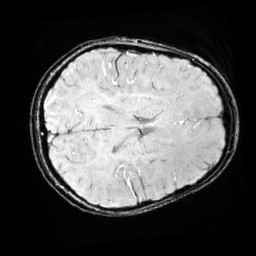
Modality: SWI
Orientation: axial
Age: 12
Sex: male
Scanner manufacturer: siemens
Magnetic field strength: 3 T
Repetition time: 0.027 s
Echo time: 0.02 s